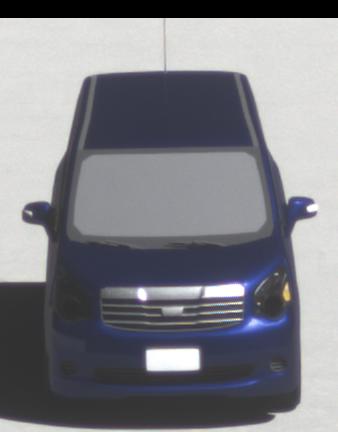
Make: Toyota
Model: Noah
Detailed model: Voxy R70G
Model produced from: 2007
Model produced until: 2013
Doors: 5
Color: blue
Road condition: dry road
Daytime: midday
Contrast: high contrast